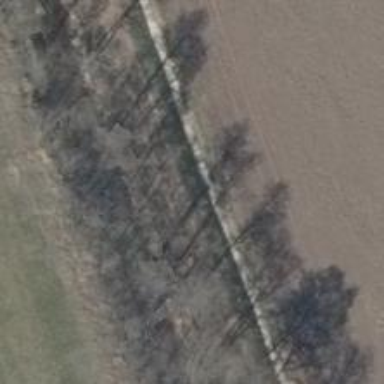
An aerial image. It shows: Row of deciduous broadleaved trees.